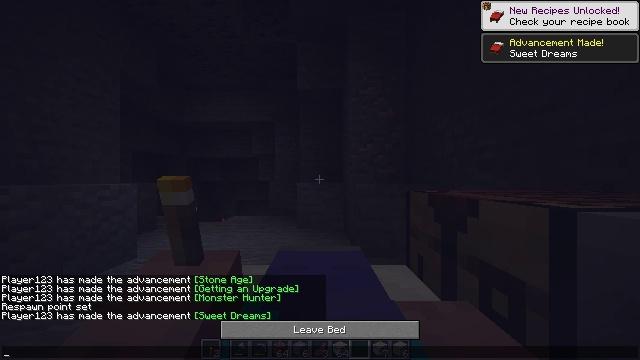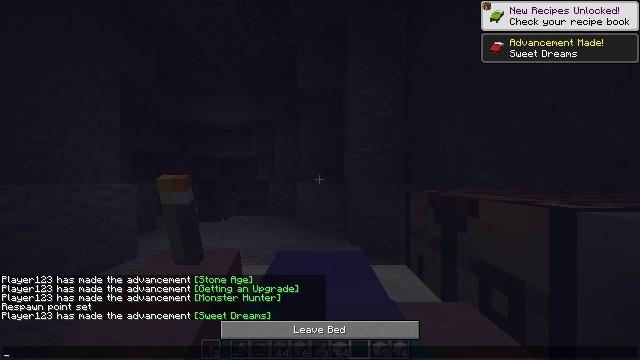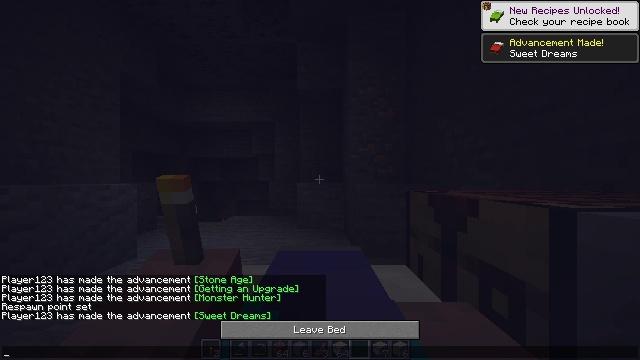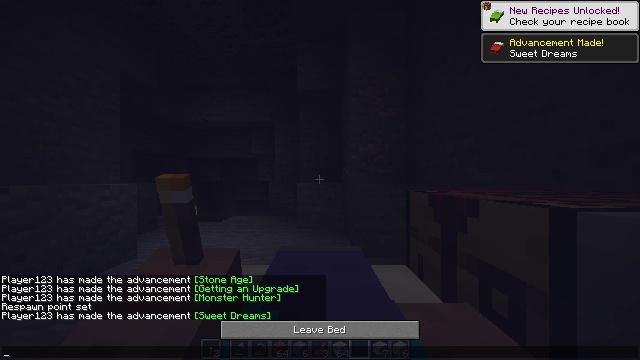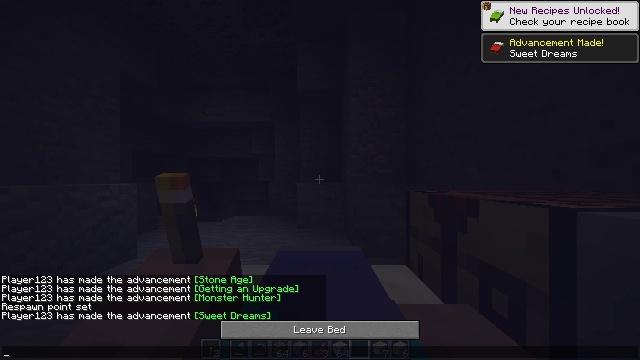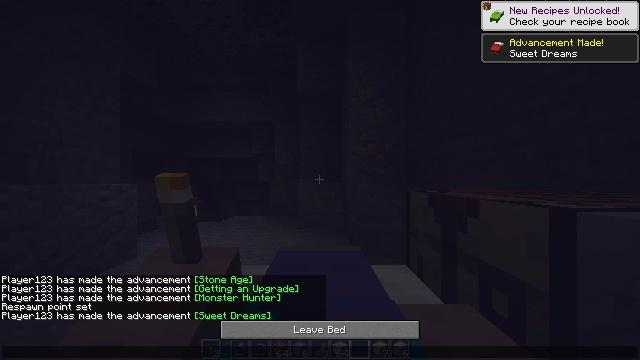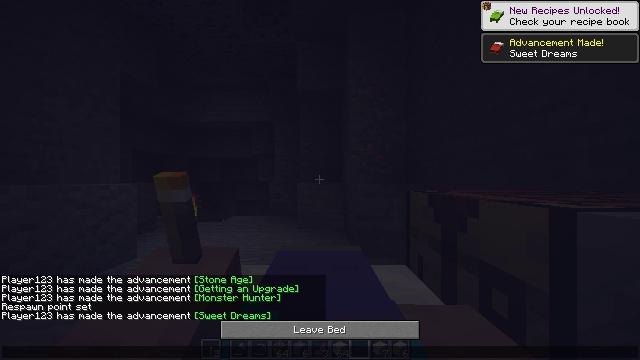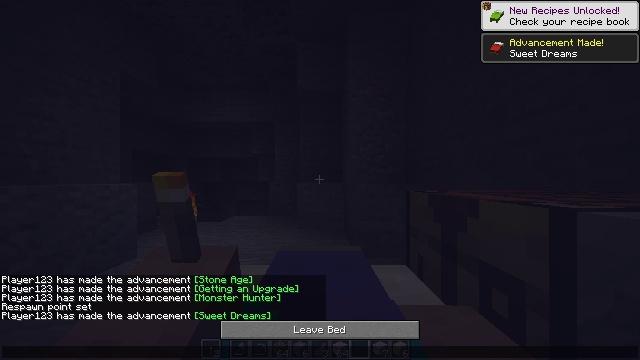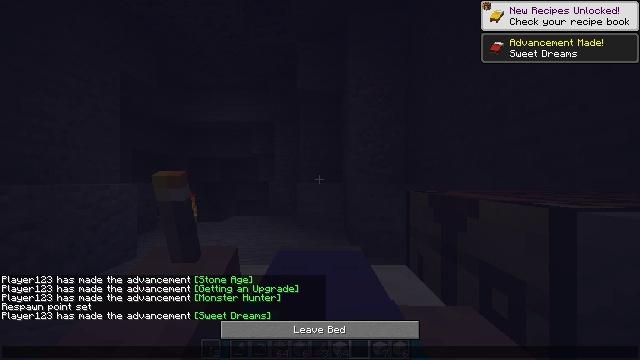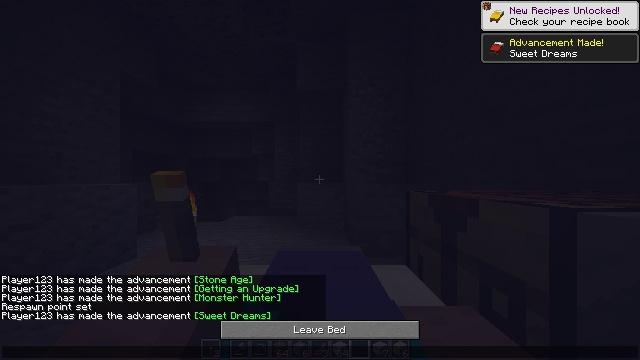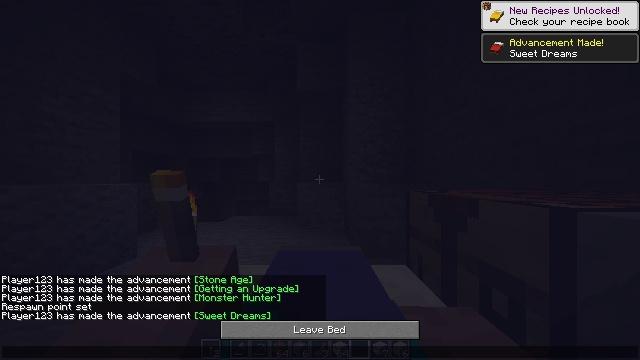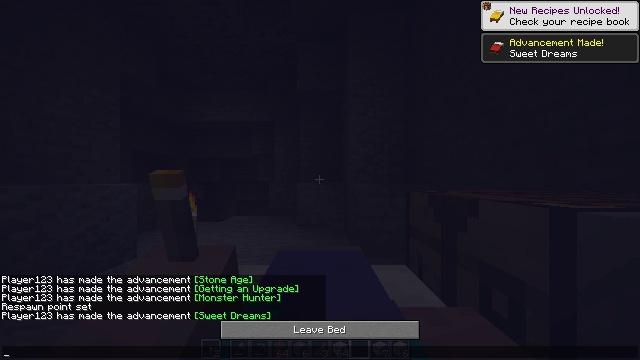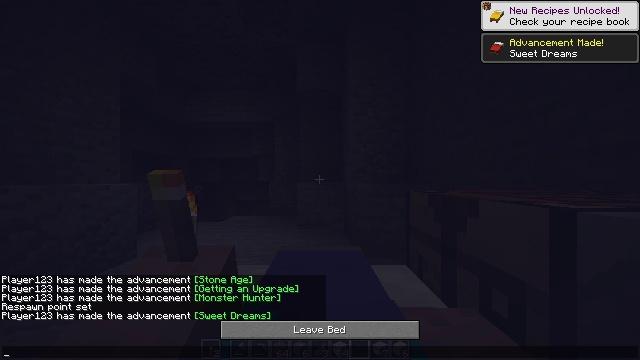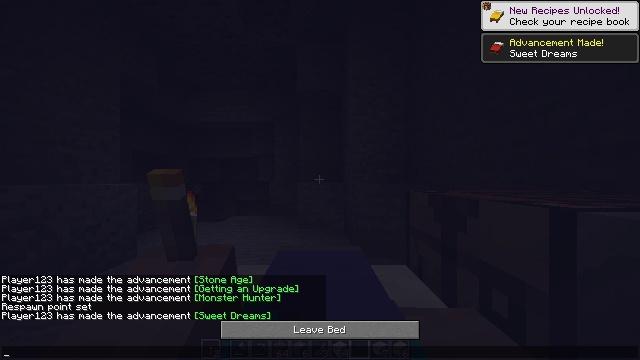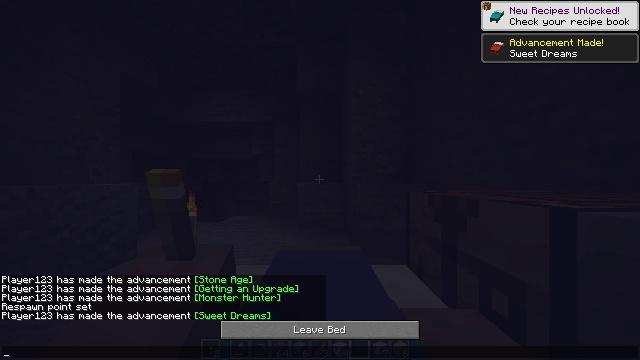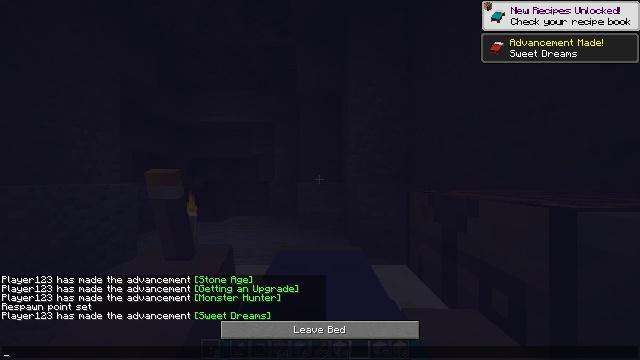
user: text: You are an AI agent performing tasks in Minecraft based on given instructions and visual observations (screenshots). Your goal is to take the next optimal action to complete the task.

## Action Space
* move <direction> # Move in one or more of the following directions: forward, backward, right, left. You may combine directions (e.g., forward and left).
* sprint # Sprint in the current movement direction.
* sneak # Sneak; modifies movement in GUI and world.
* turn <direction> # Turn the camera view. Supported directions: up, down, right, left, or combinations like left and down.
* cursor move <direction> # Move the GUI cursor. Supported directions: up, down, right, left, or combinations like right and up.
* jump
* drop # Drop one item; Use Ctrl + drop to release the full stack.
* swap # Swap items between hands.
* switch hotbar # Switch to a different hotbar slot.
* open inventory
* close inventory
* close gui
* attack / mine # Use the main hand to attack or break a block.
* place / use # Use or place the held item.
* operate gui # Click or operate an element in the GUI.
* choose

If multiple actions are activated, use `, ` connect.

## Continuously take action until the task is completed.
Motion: motion action
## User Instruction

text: Pick up the white bed by breaking it.
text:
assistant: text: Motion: cursor move left and up
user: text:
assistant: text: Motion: cursor move left and up
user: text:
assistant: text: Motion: cursor move left
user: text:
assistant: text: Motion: cursor move left
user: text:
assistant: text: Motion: cursor move up
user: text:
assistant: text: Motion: cursor move right and up
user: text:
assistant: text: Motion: no_op
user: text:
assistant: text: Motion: no_op
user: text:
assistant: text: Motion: no_op
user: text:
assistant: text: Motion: no_op
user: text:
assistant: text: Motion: no_op
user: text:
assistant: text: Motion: no_op
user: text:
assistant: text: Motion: no_op
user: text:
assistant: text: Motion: no_op
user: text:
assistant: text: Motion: no_op
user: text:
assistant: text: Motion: no_op
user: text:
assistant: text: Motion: close gui
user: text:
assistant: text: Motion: turn right
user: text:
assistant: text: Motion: turn right, attack / mine
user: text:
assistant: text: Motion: attack / mine
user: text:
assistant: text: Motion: no_op
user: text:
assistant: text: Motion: turn left and down
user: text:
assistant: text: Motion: turn left and down
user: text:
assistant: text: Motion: turn left and down
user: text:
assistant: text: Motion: no_op
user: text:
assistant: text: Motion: no_op
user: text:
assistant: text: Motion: no_op
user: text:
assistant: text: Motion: no_op
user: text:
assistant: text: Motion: no_op
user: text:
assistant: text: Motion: no_op